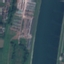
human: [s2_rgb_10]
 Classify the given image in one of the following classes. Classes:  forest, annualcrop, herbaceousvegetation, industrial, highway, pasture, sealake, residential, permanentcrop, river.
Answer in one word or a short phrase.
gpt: River